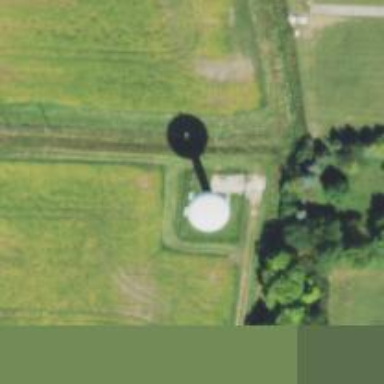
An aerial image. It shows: Water tower that is man-made.